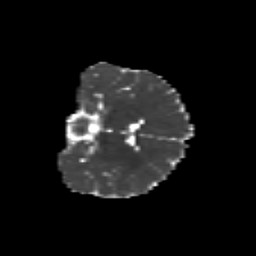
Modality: MD
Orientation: coronal
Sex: male
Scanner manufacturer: siemens
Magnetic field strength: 3 T
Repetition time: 5 s
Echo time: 0.071 s